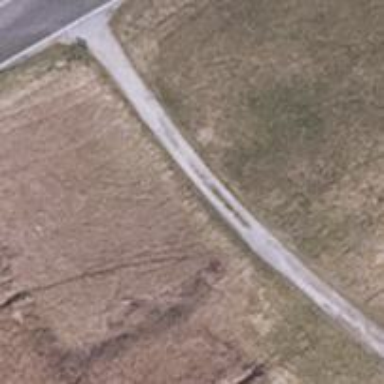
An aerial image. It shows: Track with compacted grade 2 surface.